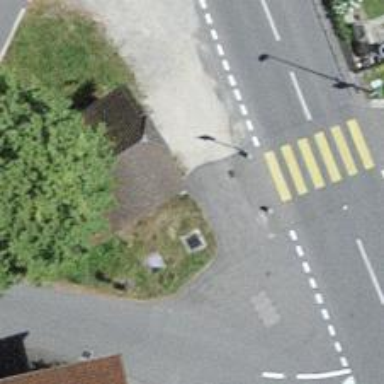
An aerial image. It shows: Post box.